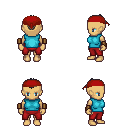
a pixel art fantasy rpg character, female body template, human, tanned skin, teal sleeveless shirt, red pants, raven short mohawk hairstyle, red bandana, leather bracers, four views (front, back, left, right), 2x2 character sprite sheet, small pixel art, hard edges, no anti-aliasing